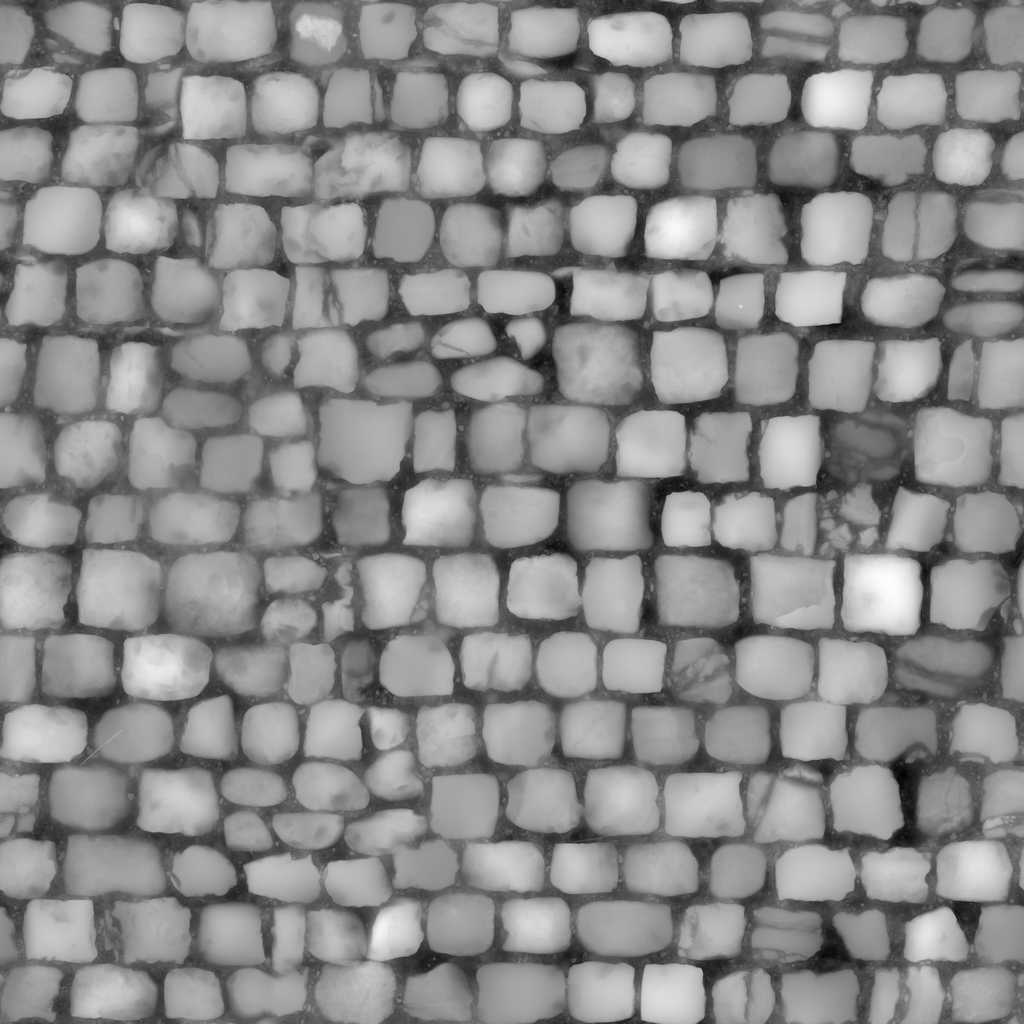
Texture map type: Displacement